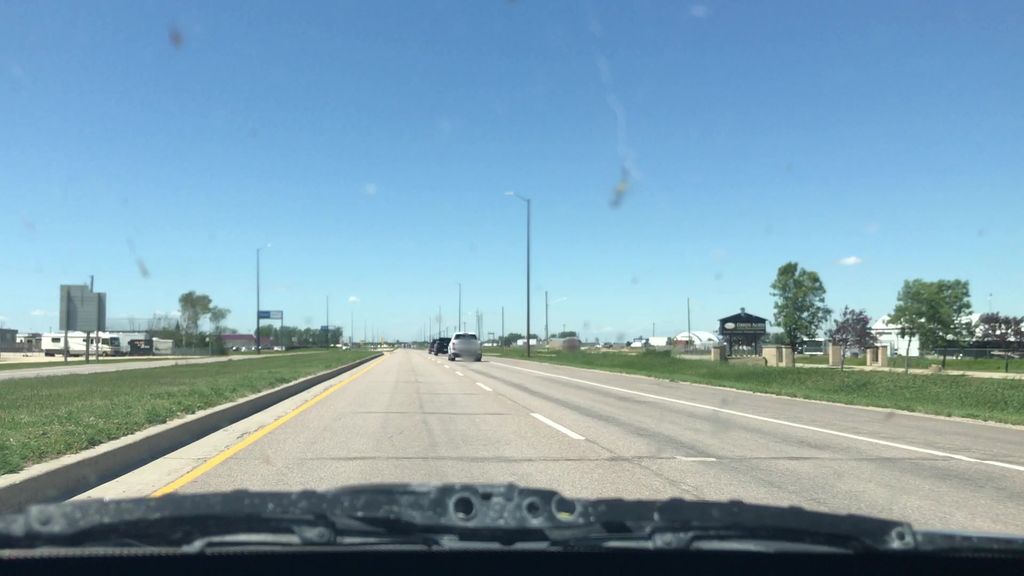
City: winnipeg